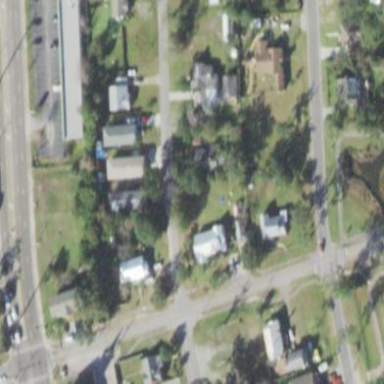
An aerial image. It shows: This residential area consists of single-family homes.